Question: My code looks to be right, but when I press button nothing happens. What am I doing wrong?
Code below:
'''
Public Class Form1
Private Sub Button1_Click(sender As Object, e As EventArgs) Handles Button1.Click
AxVLCPlugin21.playlist.add("C:\Users\Adminx\Downloads\The_Hobbit_Full_Length_Trailer_2_HD.mp4")
AxVLCPlugin21.playlist.play()
End Sub
End Class
'''
Also in my 'toolbox' the 'vlc' things are written in Chinese. Is it meant to look like that (look at picture below)

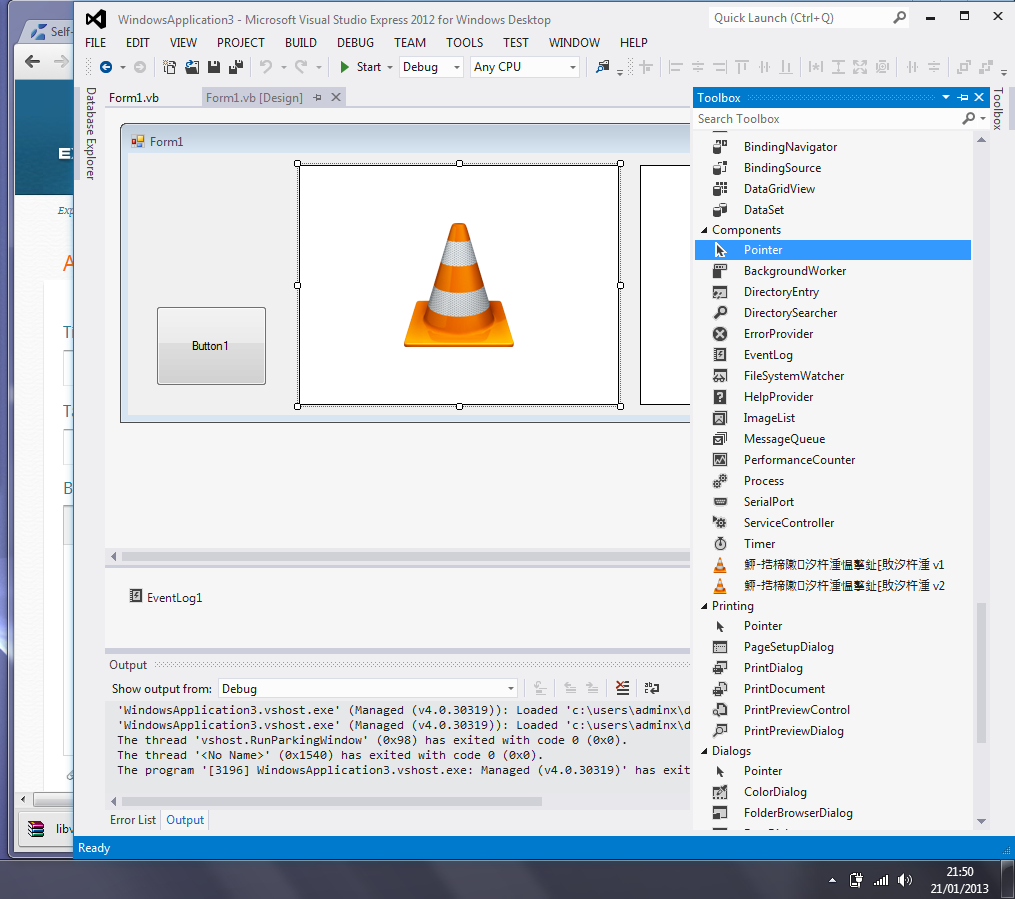
Answer: I've figured what I was doing wrong
I needed to change:
AxVLCPlugin21.playlist.add("C:\Users\Adminx\Downloads\The_Hobbit_Full_Length_Trailer_2_HD.mp4")
To this:
AxVLCPlugin21.playlist.add("file:///C:/Users/Adminx/Downloads/The_Hobbit_Full_Length_Trailer_2_HD.mp4")